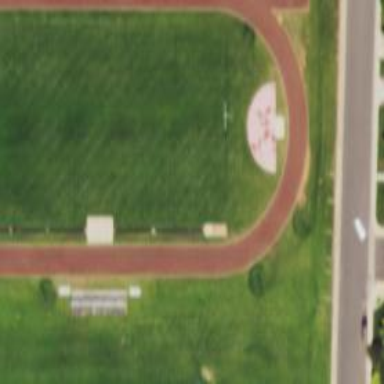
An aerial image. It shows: Athletic track located in leisure land area.